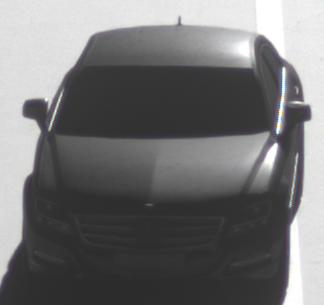
Make: Mercedes-Benz
Model: CLS Coupé 350
Detailed model: CLS-Class (218) Coupé
Model produced from: 2011/01
Model produced until: 2014/07
Doors: 4
Color: black
Road condition: dry road
Daytime: morning or afternoon
Contrast: high contrast